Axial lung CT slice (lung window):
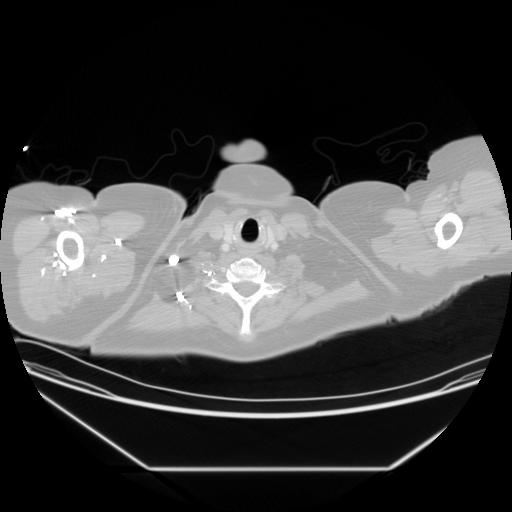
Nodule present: no